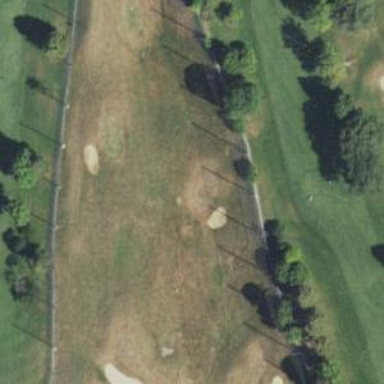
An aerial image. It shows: Driving range for golf on grass.